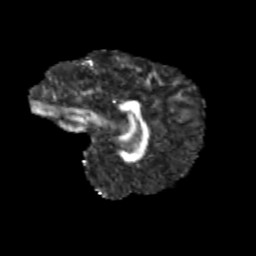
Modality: FA
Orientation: sagittal
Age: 13
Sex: female
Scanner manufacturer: siemens
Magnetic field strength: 3 T
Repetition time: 3.8 s
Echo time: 0.07 s